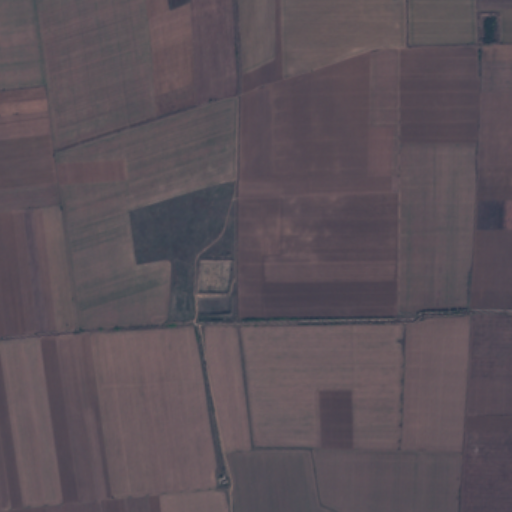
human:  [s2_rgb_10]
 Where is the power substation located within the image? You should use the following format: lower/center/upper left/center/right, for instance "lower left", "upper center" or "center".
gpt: The power substation is located in the lower center of the image.
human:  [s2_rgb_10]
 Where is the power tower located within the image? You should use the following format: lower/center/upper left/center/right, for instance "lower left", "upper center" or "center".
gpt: The power tower is located in the lower center of the image.
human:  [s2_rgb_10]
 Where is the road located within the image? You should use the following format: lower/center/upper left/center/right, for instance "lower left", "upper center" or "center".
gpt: There is no road in the image.